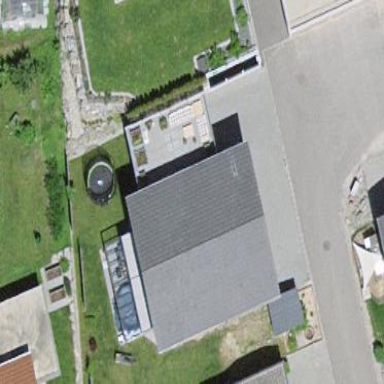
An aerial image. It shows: Building.